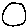
Label: circle